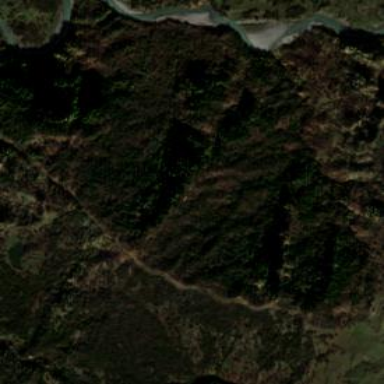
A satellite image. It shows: Forest area.